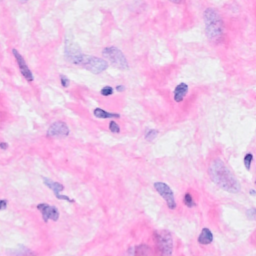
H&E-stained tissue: Breast